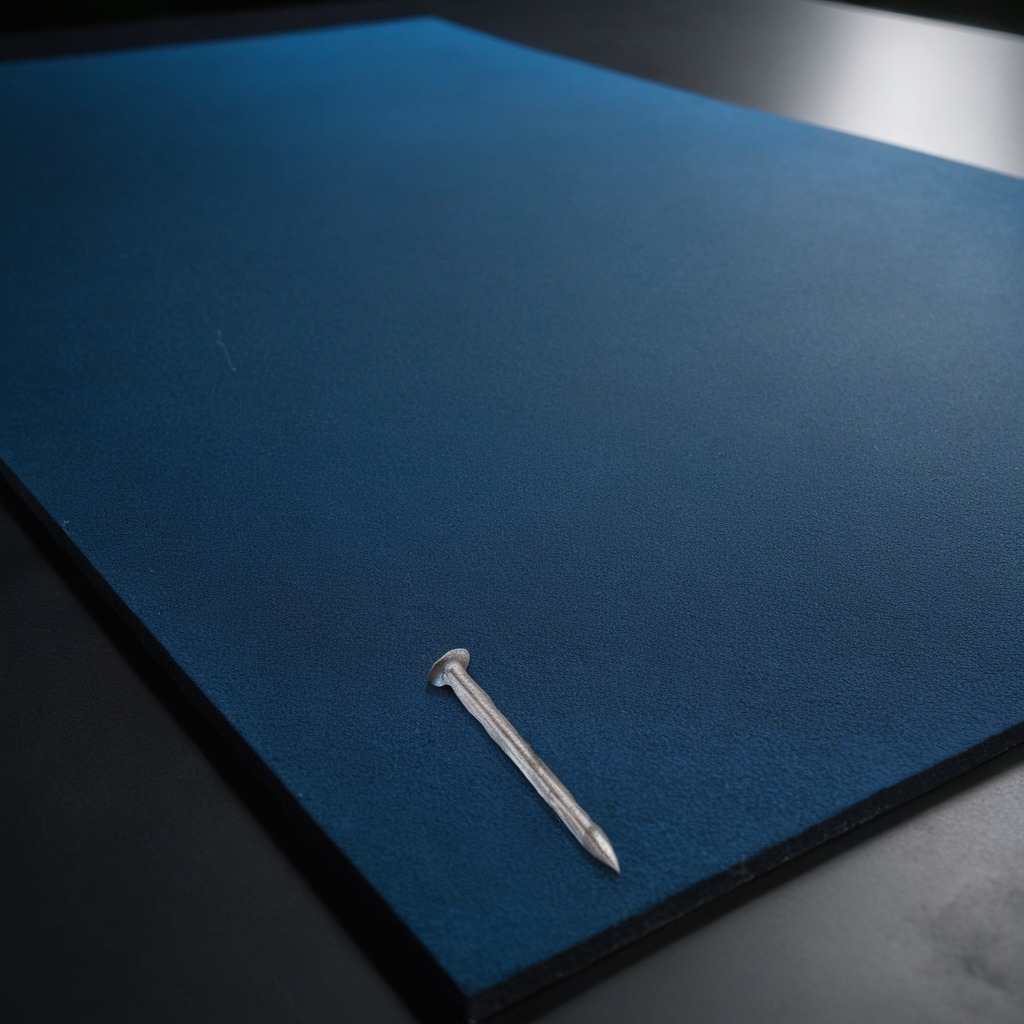
An iron nail lies on the tabletop.